【题型】填空题　【知识点】平面几何　【难度】easy
如图，已知矩形$ABCD$中，$AB=1$，以点$B$为圆心、$AB$为半径作$\odot B$，交$AB$的延长线于点$E$，连结$CE$．再以点$A$为圆心、$AD$为半径作$\odot A$．若$\odot A$与$\odot B$相交且至少有一个交点在$\triangle BEC$内部或在$\triangle BEC$边上，设$AD=k$，那么$k$的取值范围是\underline{\quad\quad}.

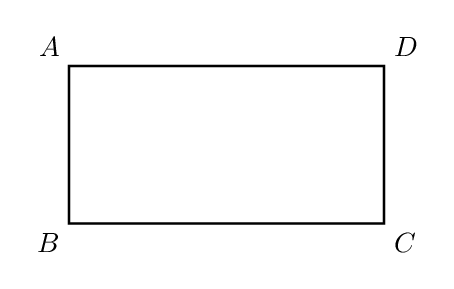
【解答】
\noindent \textbf{【答案】}$\sqrt{2} \leqslant k \leqslant 2$

\vspace{1em}
\noindent \textbf{【详解】}解：当交点在$E$点时，此时$\odot A$与$\odot B$相切，$AD=AE=2$，

$\because \odot A$与$\odot B$相切，$AB=1$，$BE=1$,
\[
\therefore AE=AB+BE=2,
\]
又$\because \odot A$以$AD$为半径,
\[
\therefore AD=AE=2.
\]

此时$AD$取得了大值为$2$，即$k$的最大值为$2$．

当交点在$BC$边上时，$AD=AF=\sqrt{2}AB=\sqrt{2}$，

此时$AD$取得了小值为$\sqrt{2}$，即$k$的最小值为$\sqrt{2}$．

综上所述：$\sqrt{2} \leqslant AD \leqslant 2$，即 $\sqrt{2} \leqslant k \leqslant 2$．

故答案为：$\sqrt{2} \leqslant k \leqslant 2$．
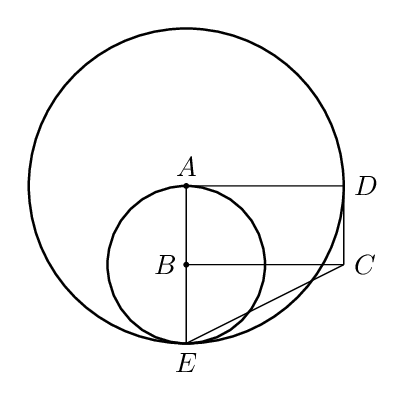
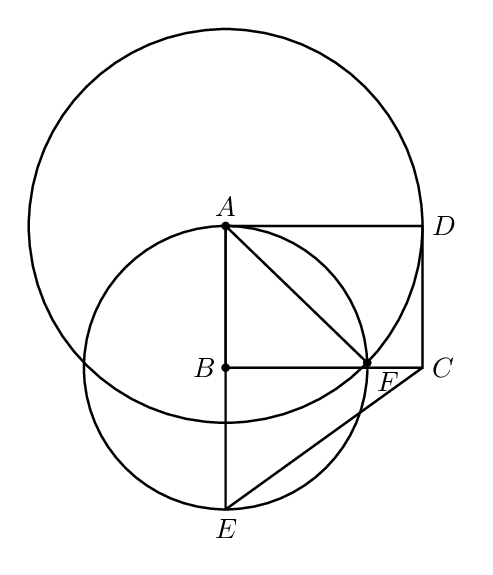